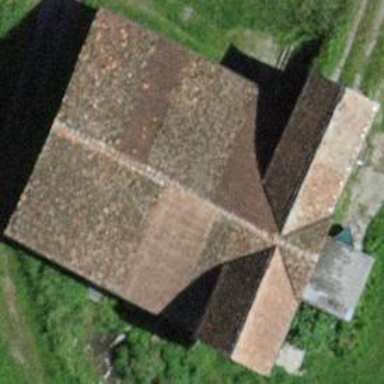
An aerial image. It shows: Rural barn.